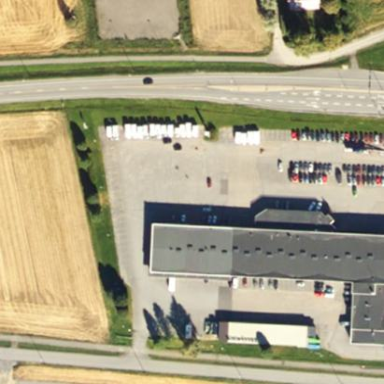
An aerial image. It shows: Retail building that houses car shop.